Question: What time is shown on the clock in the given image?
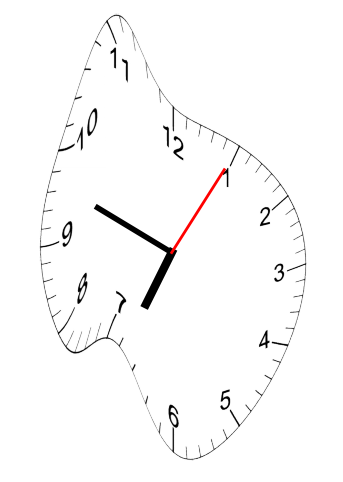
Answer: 06:48:05